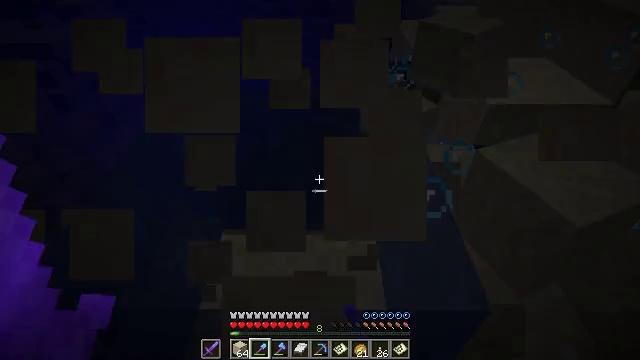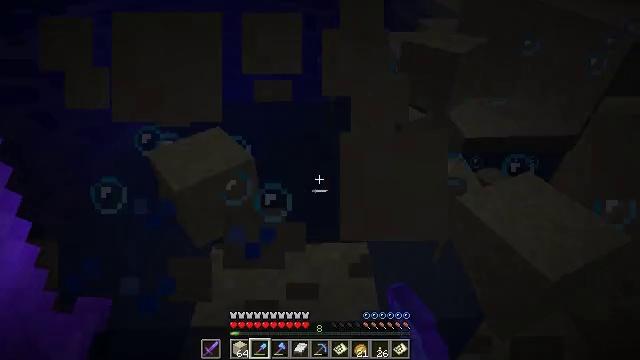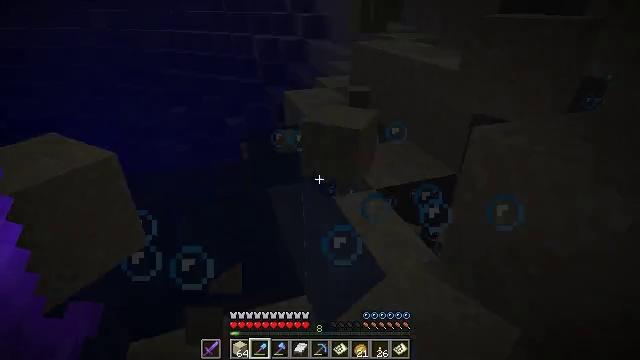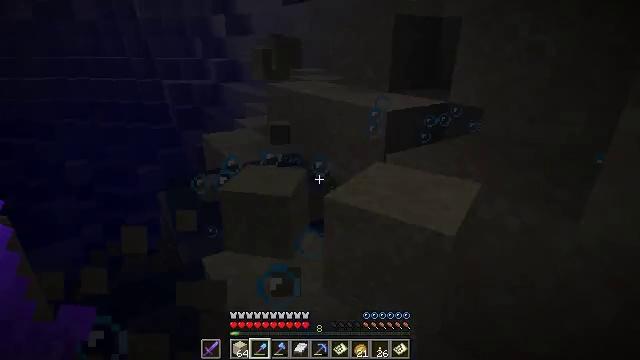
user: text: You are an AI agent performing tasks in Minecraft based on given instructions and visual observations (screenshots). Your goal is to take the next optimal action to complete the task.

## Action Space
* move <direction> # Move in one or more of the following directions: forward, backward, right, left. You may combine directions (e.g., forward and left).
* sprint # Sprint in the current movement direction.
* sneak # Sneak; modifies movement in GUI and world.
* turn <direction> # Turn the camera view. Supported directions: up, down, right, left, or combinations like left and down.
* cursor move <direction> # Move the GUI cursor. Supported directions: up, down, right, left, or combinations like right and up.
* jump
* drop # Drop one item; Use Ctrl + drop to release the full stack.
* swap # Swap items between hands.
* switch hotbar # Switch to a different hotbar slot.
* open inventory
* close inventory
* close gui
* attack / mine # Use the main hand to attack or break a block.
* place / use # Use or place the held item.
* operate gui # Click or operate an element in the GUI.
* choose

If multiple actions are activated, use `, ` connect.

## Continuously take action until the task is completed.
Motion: motion action
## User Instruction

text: Mine sand by the water.
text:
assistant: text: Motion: turn right and up, attack / mine
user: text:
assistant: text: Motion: turn right and up, attack / mine
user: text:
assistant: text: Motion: turn right and up, attack / mine
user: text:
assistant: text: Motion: attack / mine